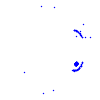
Particle: pion